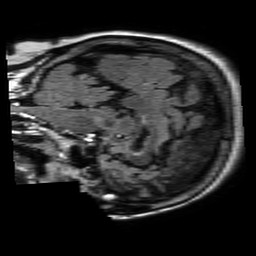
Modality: FLAIR
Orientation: sagittal
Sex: female
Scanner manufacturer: philips
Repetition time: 11 s
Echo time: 0.125 s